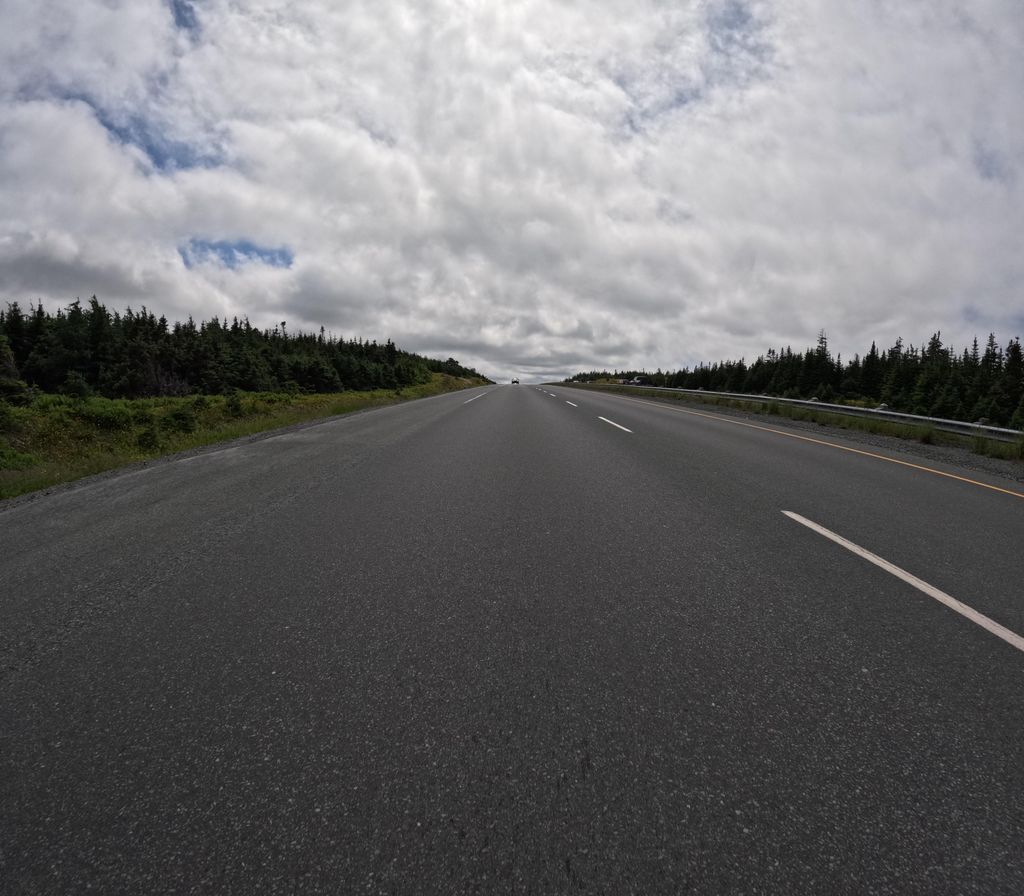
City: st_johns